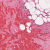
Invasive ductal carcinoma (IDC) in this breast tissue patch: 0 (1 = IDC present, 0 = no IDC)